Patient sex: M
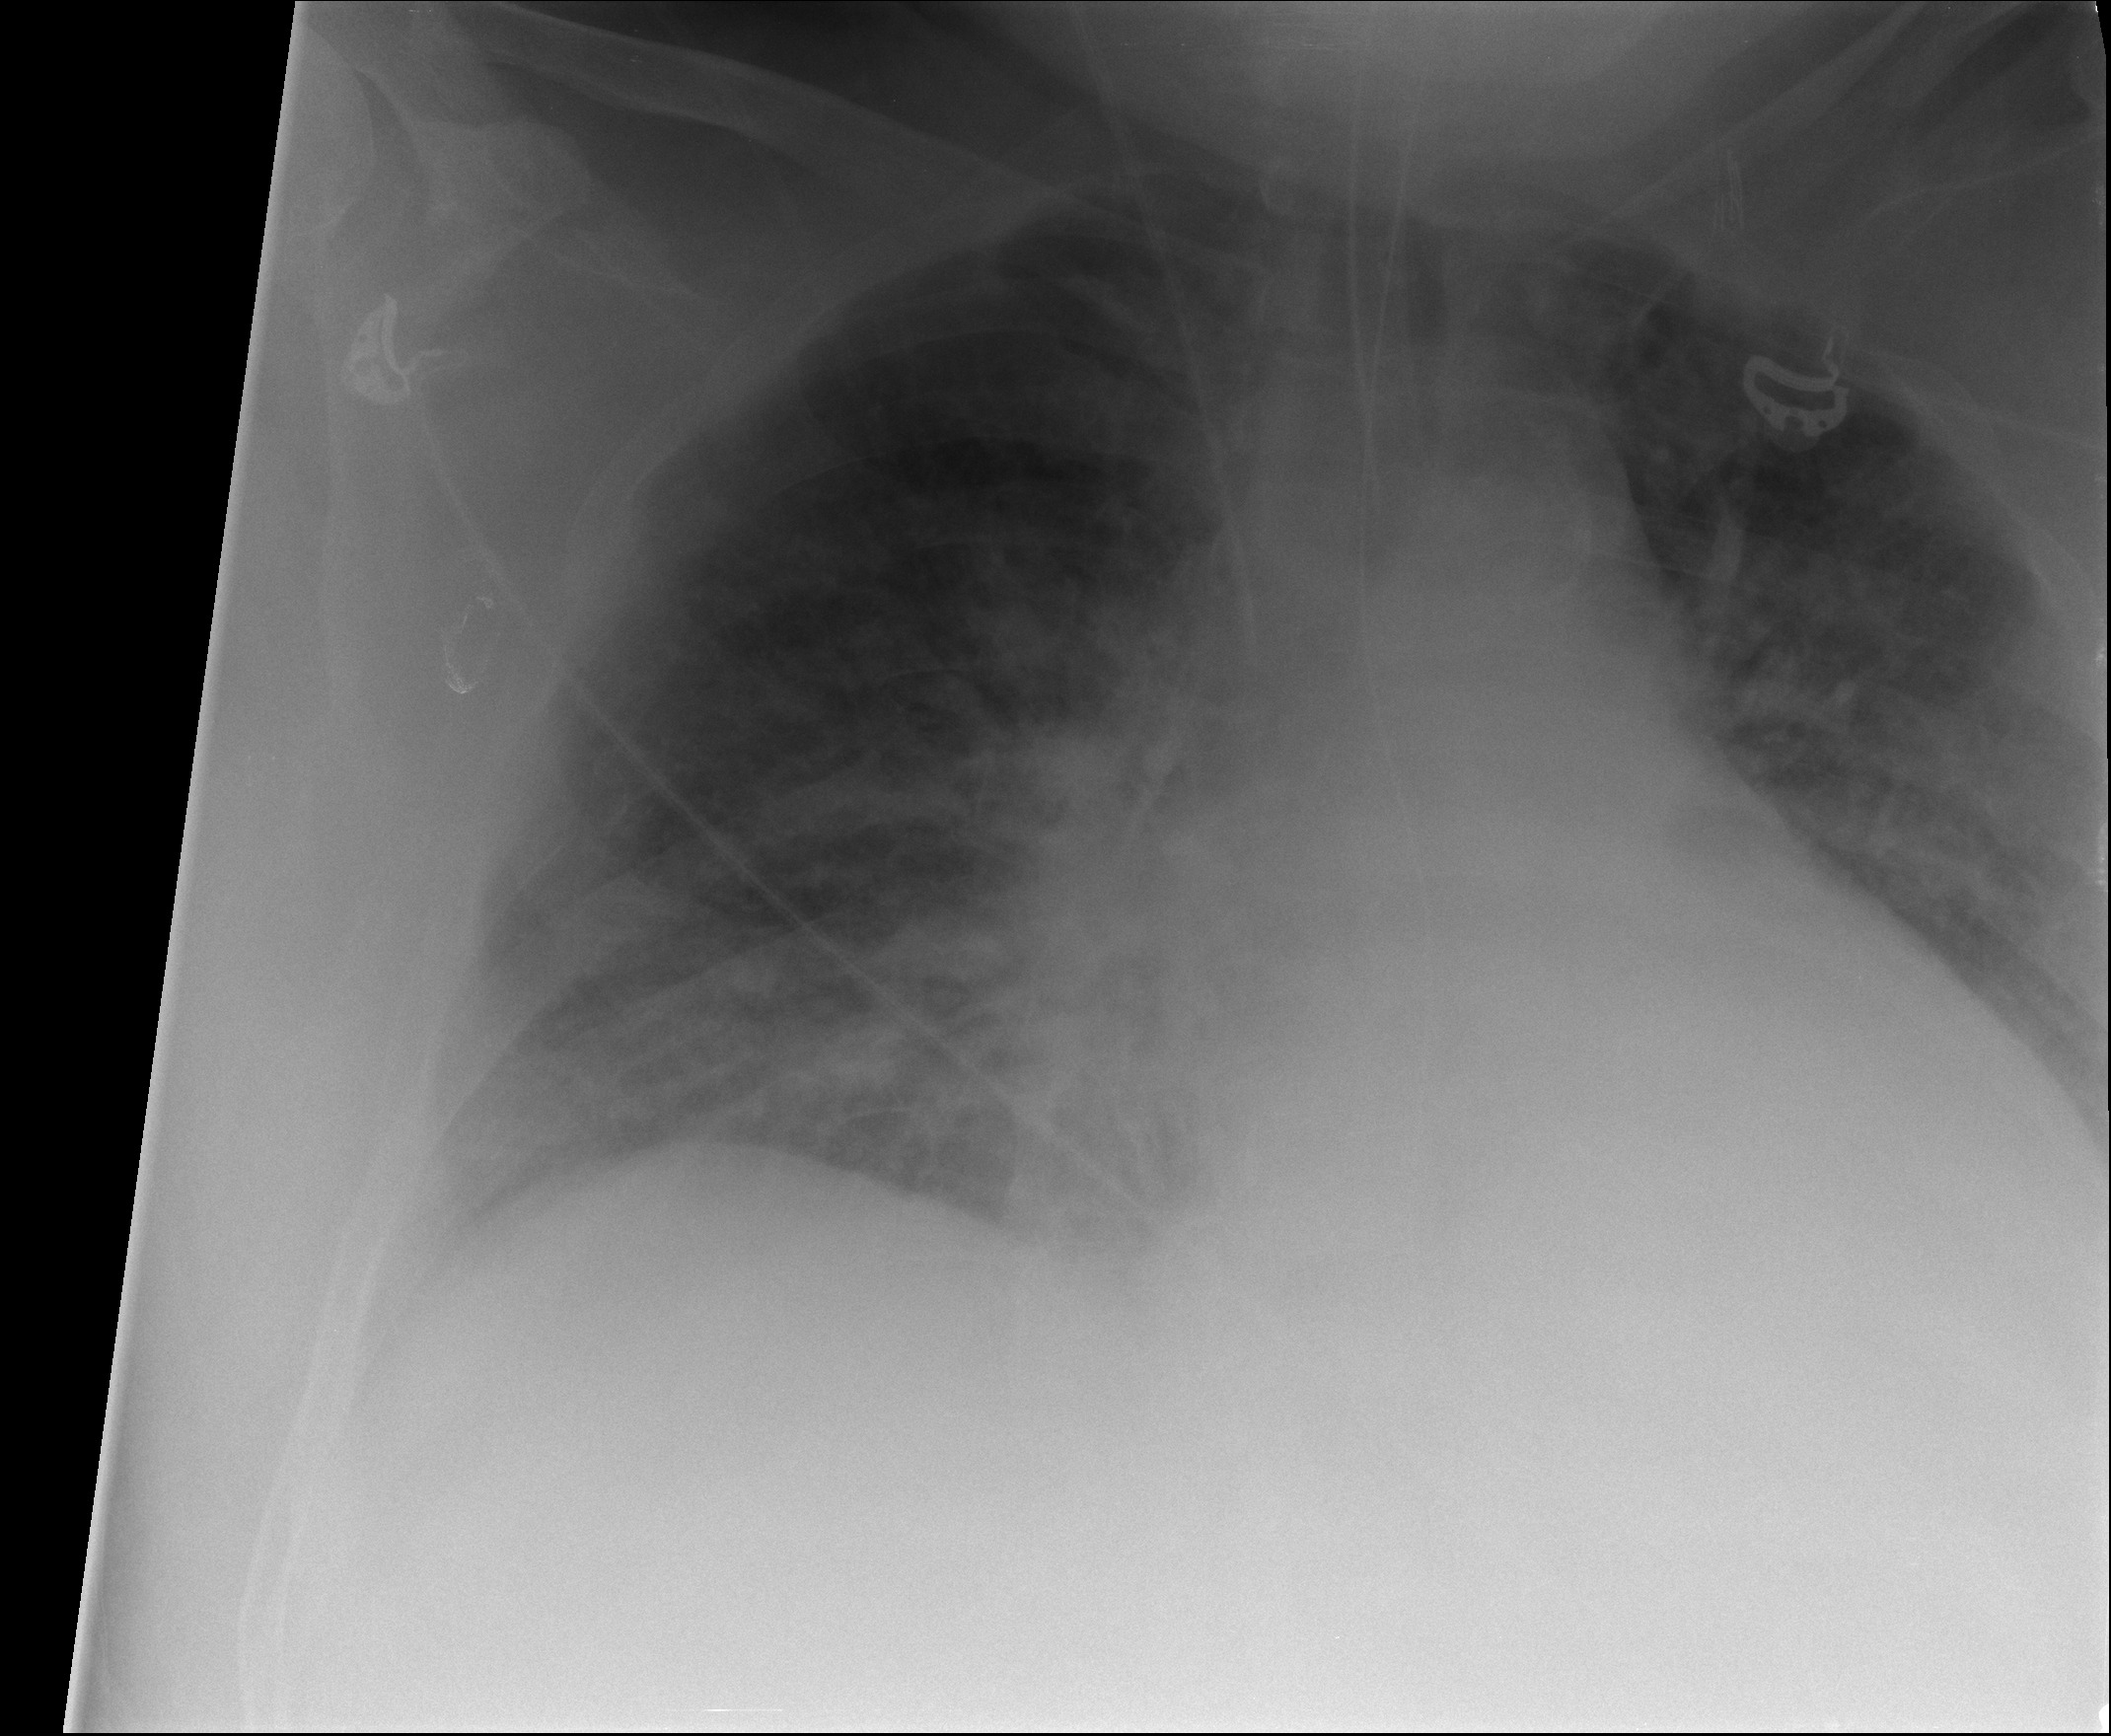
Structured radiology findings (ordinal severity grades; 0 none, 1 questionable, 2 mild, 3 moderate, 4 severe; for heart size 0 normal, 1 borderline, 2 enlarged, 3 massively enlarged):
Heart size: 2
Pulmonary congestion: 2
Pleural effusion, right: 1
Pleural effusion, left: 0
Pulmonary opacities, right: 1
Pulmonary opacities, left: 0
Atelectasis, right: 1
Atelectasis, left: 0